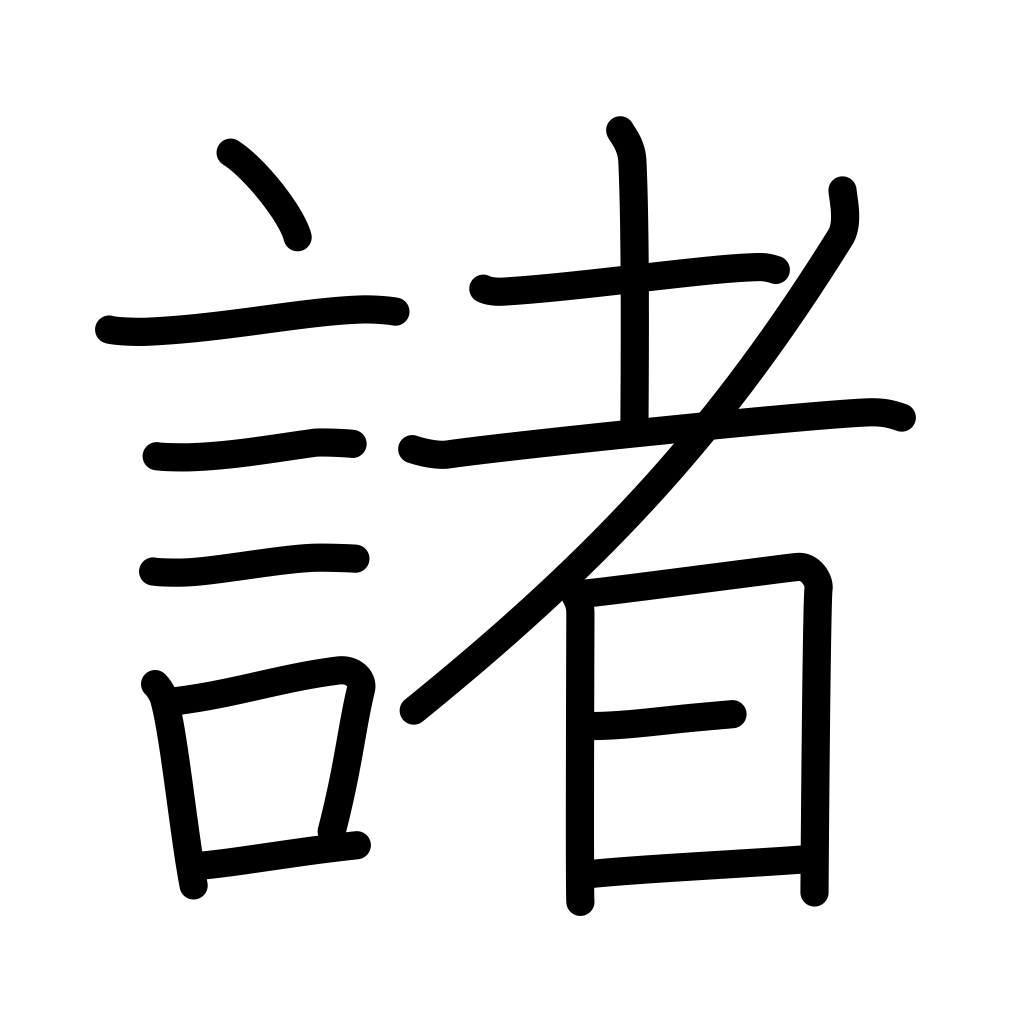
Meaning: several, many, various